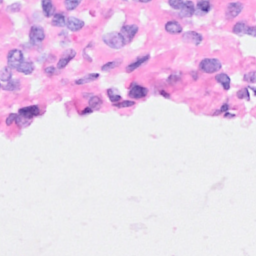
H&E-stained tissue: Breast